Question: We currently don't have a programmer at my work and I am getting the following error. "Index was out of range. must be nonnegative and less than the size of the collection" From what I can tell it seems to be an issue with the size of the frame. Am I correct in assuming that? I believe this is the code in question, but I am not a programmer at all. Just trying to get this working in the meantime. I believe the site is asp.net and made in visual web developer 2010
'''
<%@ Page Language="VB" MasterPageFile="~/Site.master" AutoEventWireup="false" CodeFile="Default.aspx.vb" Inherits="_Default" title="Time Card" %>
<asp:Content ID="Content1" ContentPlaceHolderID="ContentPlaceHolder1" Runat="Server">
<iframe id="iHoppp"
src="http://fs/ihoppp/timecard2"
frameborder="No" scrolling="no" width="100%" height="2000px" marginheight="5px" marginwidth="5px">
</iframe>
</asp:Content>
'''

Thank you in advance.
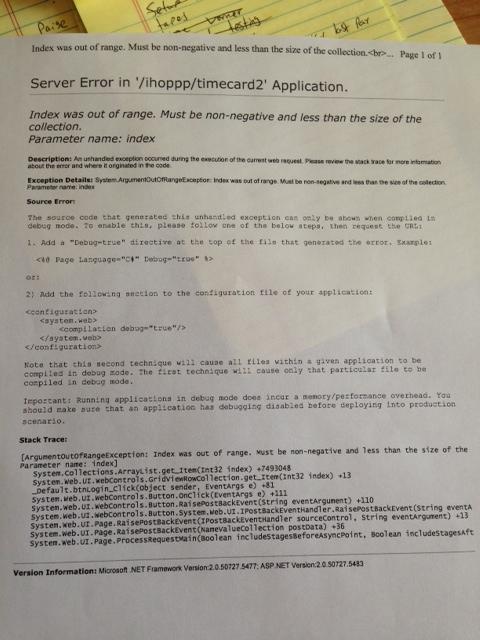
Answer: The issue was our IIS site connects the AD and SQL accounts together, but for some reason when it automatically created the connection it got the name wrong. Updating this resolved the issue.